Field crop: maize
Growth stage: 2
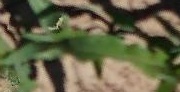
Species: maize